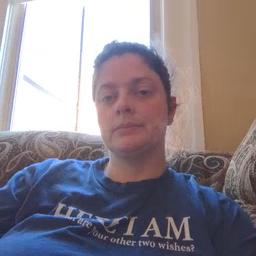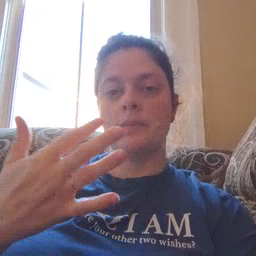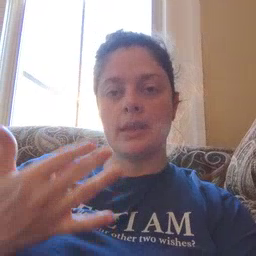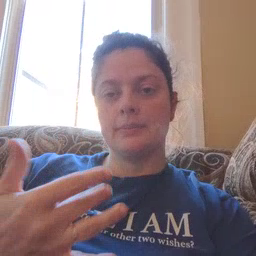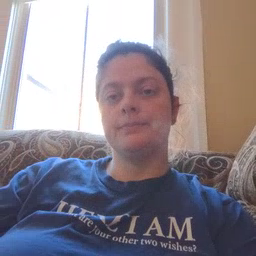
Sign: wait